Field crop: tomato
Growth stage: 1
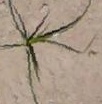
Species: cyperus